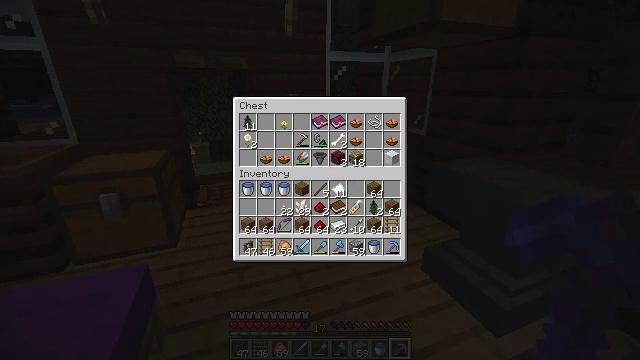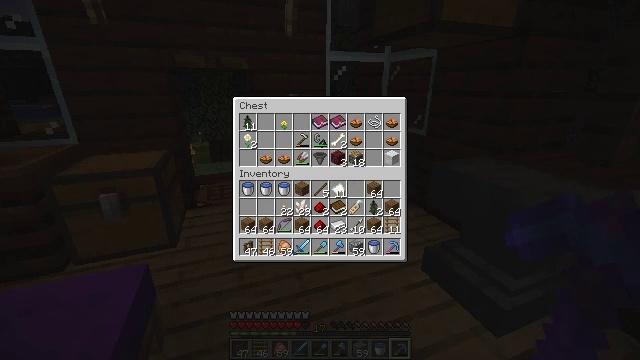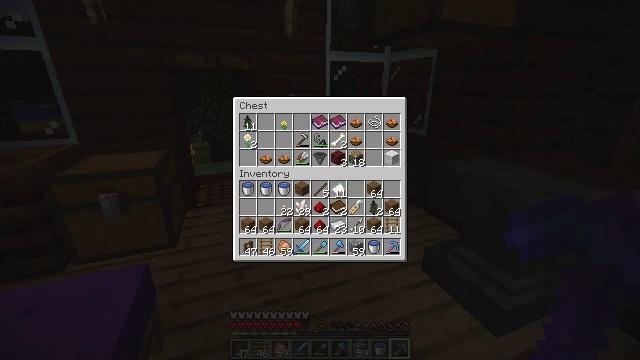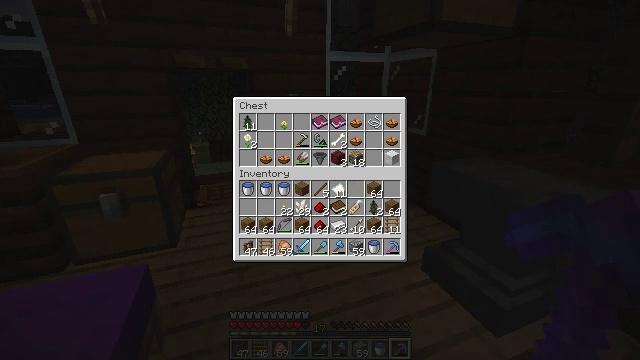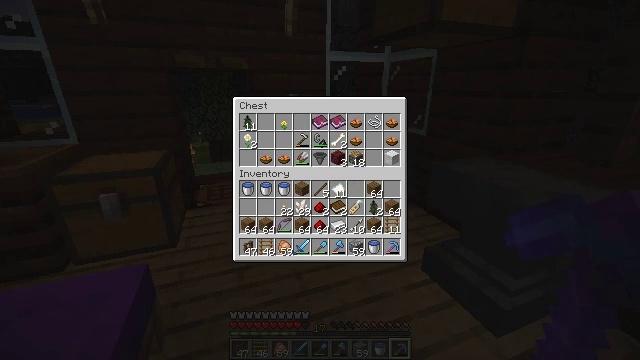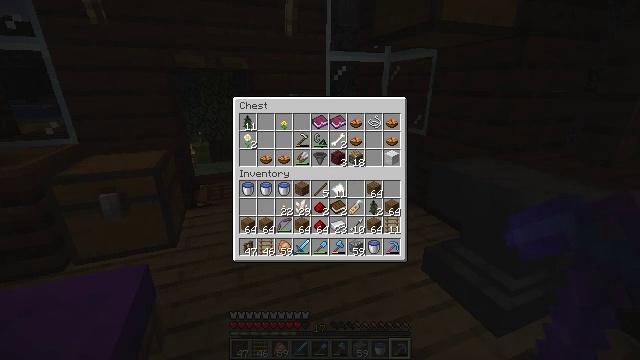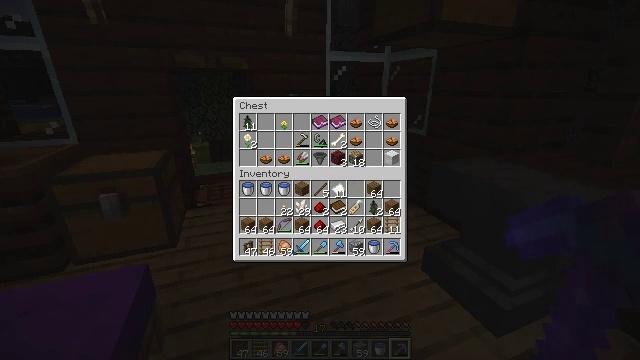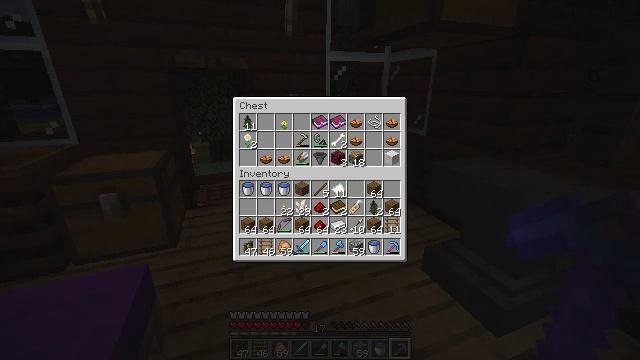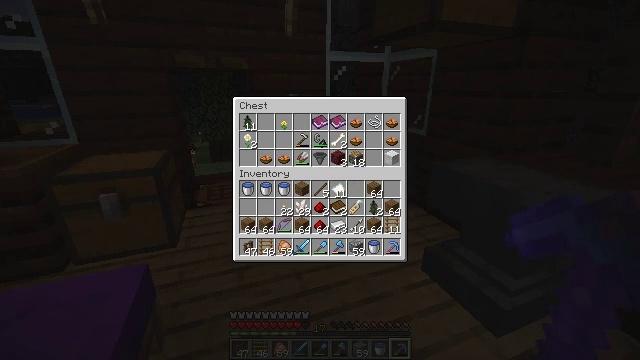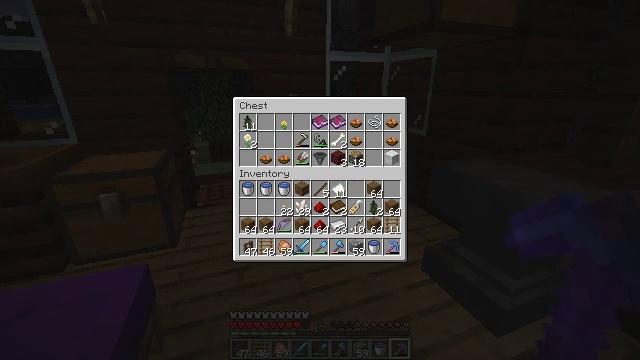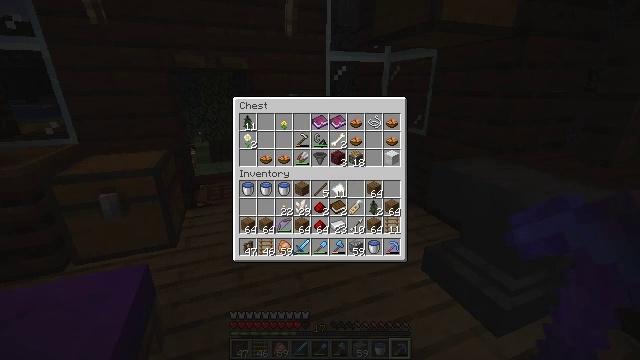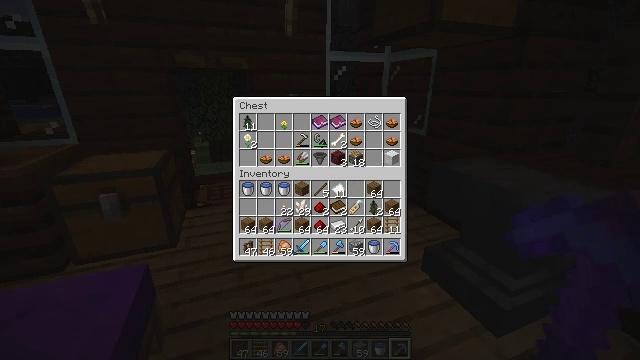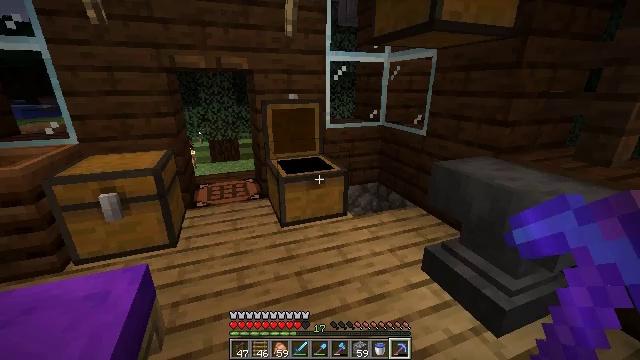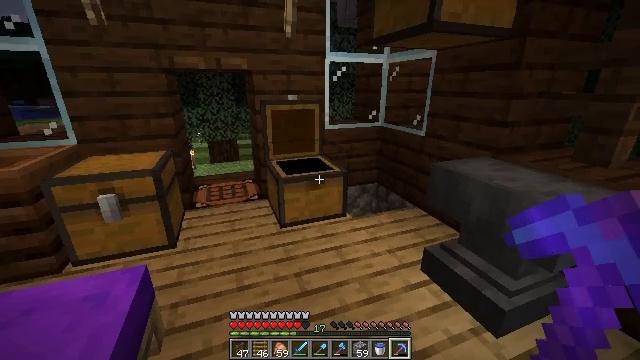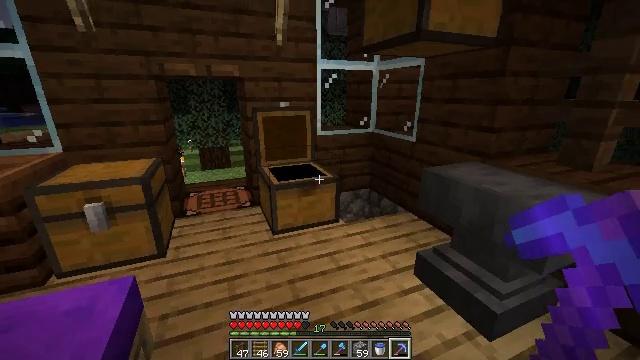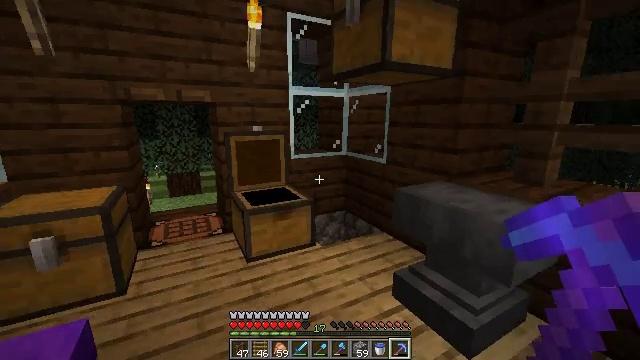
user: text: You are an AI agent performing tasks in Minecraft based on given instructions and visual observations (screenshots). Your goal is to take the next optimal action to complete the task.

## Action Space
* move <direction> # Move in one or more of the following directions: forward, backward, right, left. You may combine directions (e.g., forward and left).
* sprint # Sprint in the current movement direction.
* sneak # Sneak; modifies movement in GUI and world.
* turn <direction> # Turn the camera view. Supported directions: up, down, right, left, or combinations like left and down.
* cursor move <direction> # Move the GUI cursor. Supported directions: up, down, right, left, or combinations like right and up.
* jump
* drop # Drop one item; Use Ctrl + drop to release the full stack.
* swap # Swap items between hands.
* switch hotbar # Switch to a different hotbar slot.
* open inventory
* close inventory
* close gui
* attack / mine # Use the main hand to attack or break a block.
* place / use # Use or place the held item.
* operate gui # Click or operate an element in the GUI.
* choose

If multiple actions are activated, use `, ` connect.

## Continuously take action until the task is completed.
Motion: motion action
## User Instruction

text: Construct a piston using the necessary materials.
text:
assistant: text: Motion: sneak, cursor move right
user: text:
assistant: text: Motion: sneak, cursor move right
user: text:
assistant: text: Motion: no_op
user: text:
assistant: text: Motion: no_op
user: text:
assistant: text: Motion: no_op
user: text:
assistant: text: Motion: no_op
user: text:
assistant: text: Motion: no_op
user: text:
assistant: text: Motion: no_op
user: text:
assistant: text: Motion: no_op
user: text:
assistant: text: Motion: no_op
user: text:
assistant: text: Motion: no_op
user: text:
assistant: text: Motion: no_op
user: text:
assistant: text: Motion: close gui
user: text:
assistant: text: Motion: turn right and up
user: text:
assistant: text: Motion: turn right and up
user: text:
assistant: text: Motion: turn right and up
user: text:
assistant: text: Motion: turn right and up
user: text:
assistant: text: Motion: turn up
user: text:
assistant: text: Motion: turn up
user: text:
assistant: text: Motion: no_op
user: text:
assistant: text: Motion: no_op
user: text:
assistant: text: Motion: turn up
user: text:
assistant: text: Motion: turn right and up
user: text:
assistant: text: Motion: use / place
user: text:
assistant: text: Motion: use / place
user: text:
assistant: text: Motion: use / place
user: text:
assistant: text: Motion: use / place
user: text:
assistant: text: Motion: use / place
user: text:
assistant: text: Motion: open gui
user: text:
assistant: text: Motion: no_op